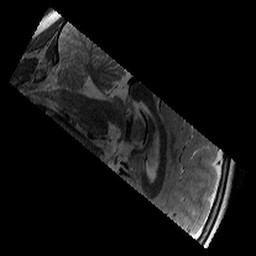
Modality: T2w
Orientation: sagittal
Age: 9
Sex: male
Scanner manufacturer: siemens
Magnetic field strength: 3 T
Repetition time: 9.23 s
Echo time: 0.067 s